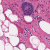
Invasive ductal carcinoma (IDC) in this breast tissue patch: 0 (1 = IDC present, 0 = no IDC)